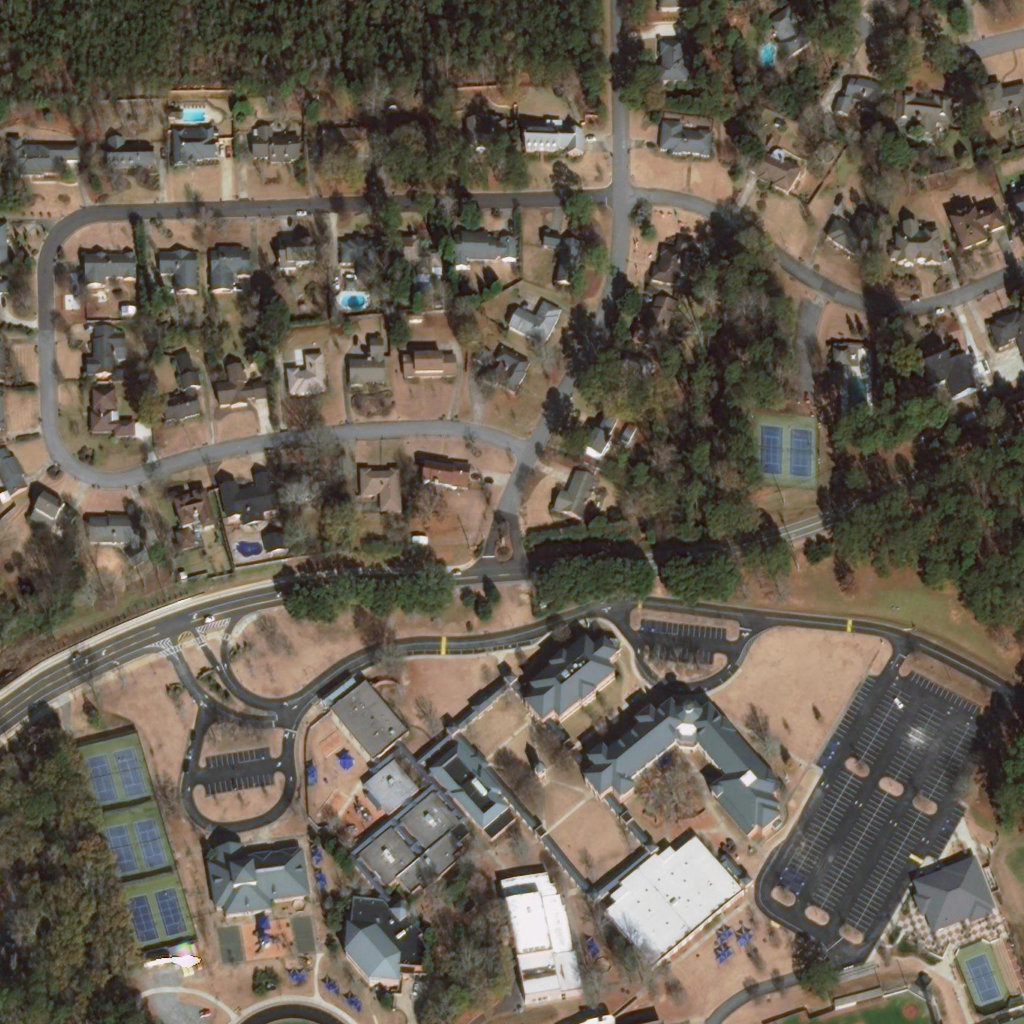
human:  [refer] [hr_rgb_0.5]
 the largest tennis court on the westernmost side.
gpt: <box>[[7, 71, 19, 93, 0]]</box>